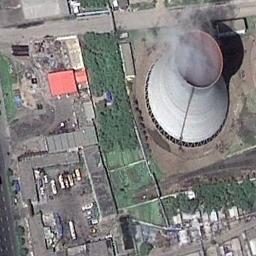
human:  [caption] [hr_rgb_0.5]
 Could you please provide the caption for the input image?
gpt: In the thermal power plant there are neatly planned factories and good greening .

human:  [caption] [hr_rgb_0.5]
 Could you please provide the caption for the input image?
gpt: Many buildings of different shapes are next to the thermal power station .

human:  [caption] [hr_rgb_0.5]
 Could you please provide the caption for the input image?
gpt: The thermal power station is on the grass next to some buildings with white mist above .

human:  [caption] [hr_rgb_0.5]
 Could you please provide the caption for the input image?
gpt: Here are three thermal power stations that are emitting smoke .

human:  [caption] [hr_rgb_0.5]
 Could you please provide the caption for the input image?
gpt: There are some buildings and a chimney on the thermal power station .